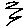
Label: zigzag